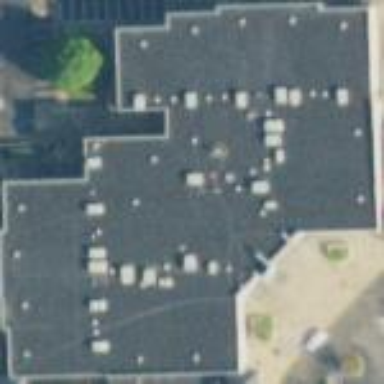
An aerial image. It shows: Cinema building.